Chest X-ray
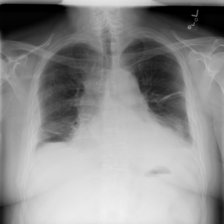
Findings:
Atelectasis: positive
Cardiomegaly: negative
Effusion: negative
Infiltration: positive
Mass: negative
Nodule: negative
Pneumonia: negative
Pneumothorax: negative
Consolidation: positive
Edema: negative
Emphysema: negative
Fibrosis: negative
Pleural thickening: positive
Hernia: negative